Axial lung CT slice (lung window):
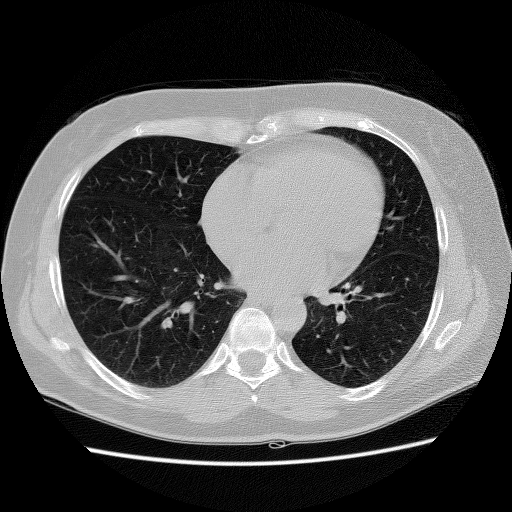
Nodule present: no